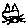
Label: cat